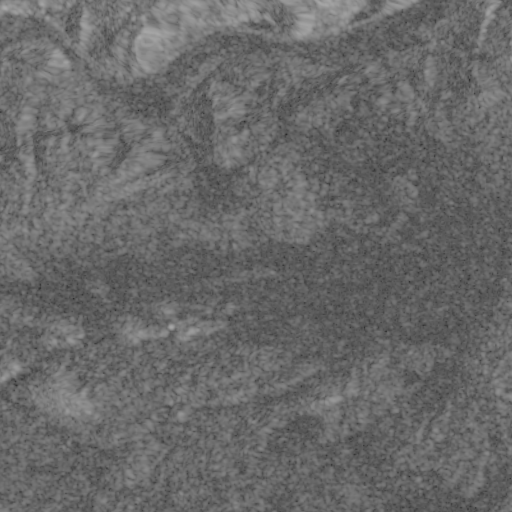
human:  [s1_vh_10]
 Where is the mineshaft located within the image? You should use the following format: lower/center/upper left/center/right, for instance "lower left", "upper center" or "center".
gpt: The mineshaft is located in the upper center of the image.
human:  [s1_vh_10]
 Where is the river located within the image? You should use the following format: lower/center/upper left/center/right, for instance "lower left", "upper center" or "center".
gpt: The river is located in the upper of the image.
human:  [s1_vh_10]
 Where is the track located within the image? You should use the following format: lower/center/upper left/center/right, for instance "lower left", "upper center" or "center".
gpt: There is no track in the image.

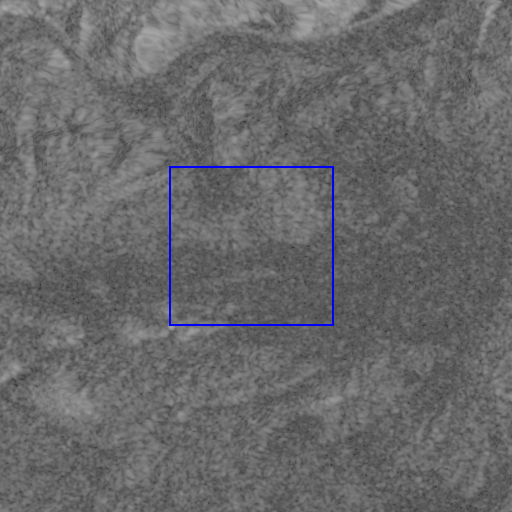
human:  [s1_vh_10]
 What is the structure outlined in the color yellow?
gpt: There is no yellow outline.
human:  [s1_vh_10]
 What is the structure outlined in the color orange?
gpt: There is no structure outlined in orange.